The image is an STFT spectrogram (time versus frequency) of a rolling-element bearing's vibration signal. Based on the visible evidence, which condition applies: normal, inner_race, outer_race, ball?
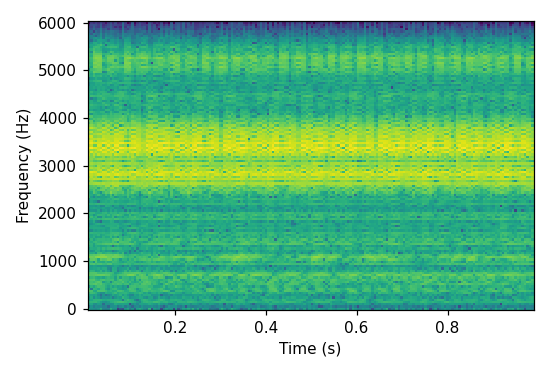
Answer: outer_race